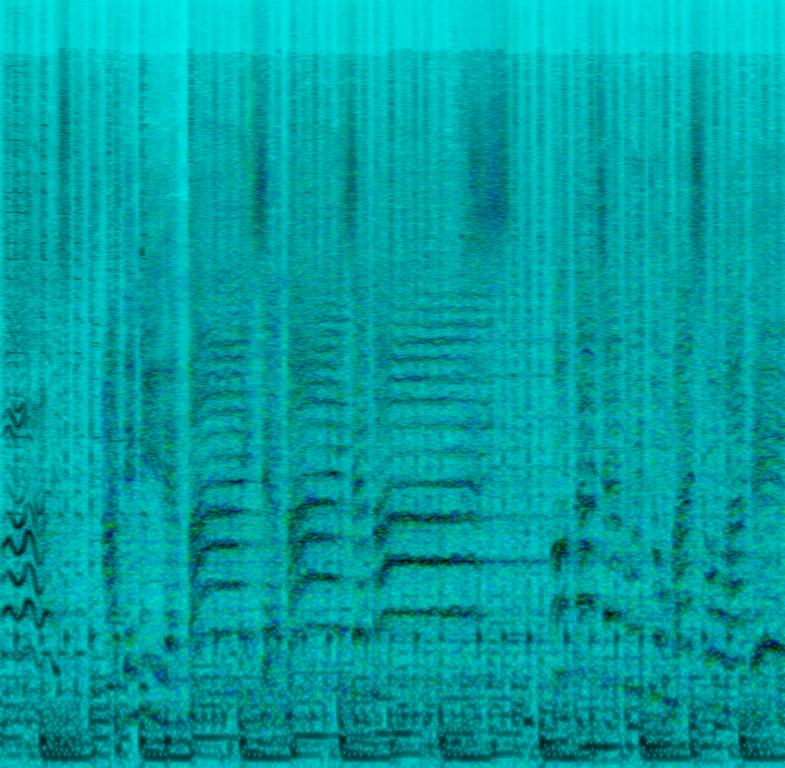
This is a Brazilian samba piece used as a jingle. The male vocals are singing in a shouting-like manner, repeating a slogan. There is a heavy use of syncopated latin percussion in the rhythmic background. The acoustic guitar and the bass guitar in the background support the melodic structure of the vocals.